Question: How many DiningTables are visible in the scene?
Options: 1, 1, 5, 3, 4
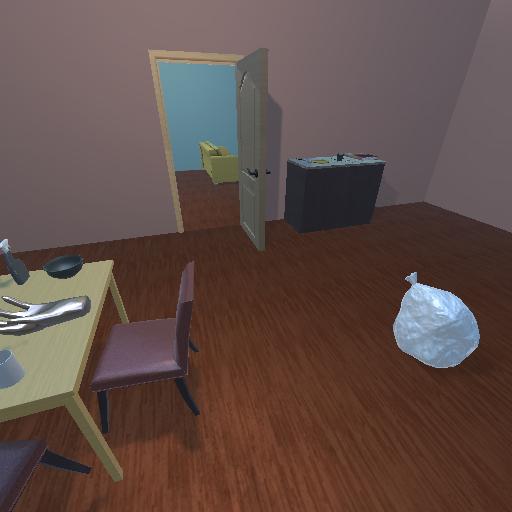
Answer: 1